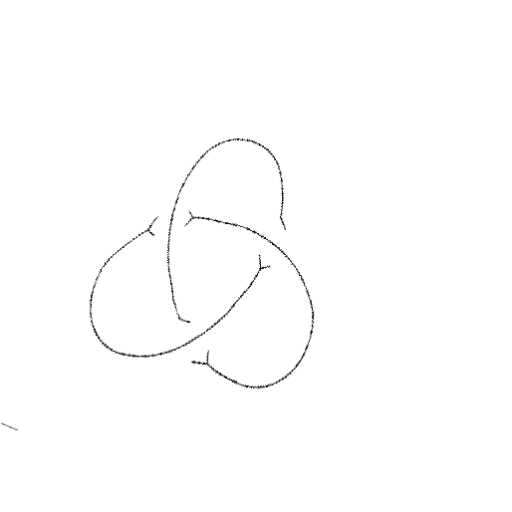
Crossing number: 3